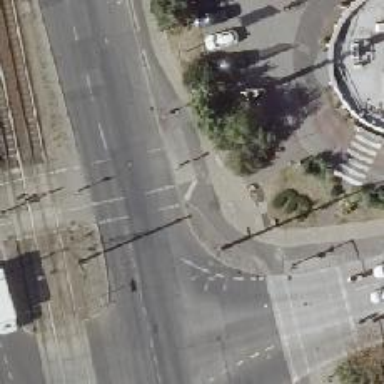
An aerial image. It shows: Road with traffic signals.